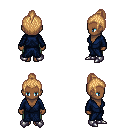
a pixel art fantasy rpg character, female body template, human, dark skin, blue robe, teal pants, light blonde short topknot hairstyle, metal boots, four views (front, back, left, right), 2x2 character sprite sheet, small pixel art, hard edges, no anti-aliasing